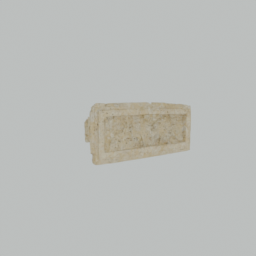
Label: decoration